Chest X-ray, AP view. Patient: 30 years old, sex F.
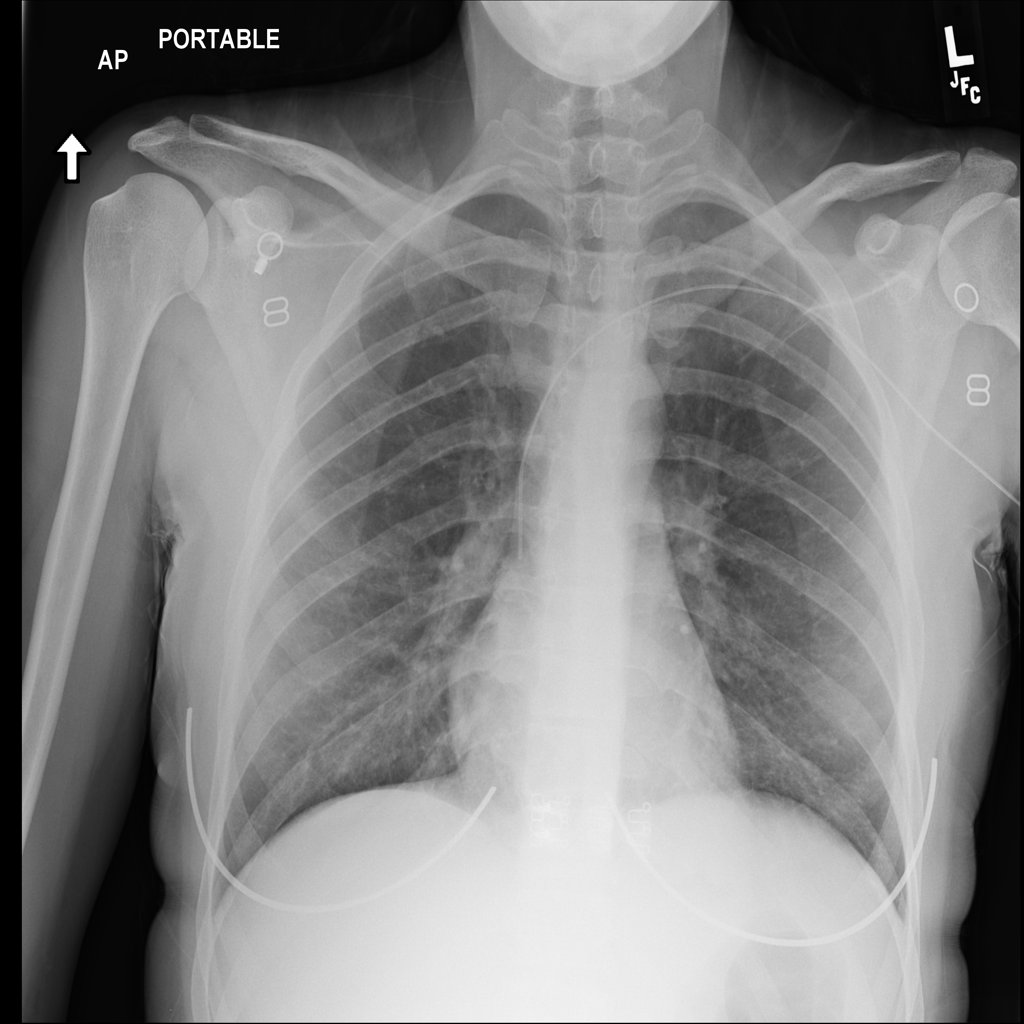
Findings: No Finding